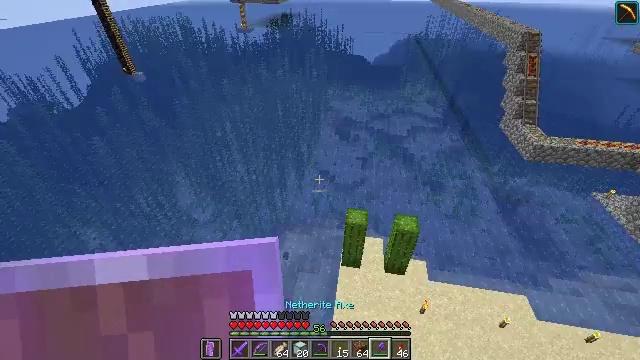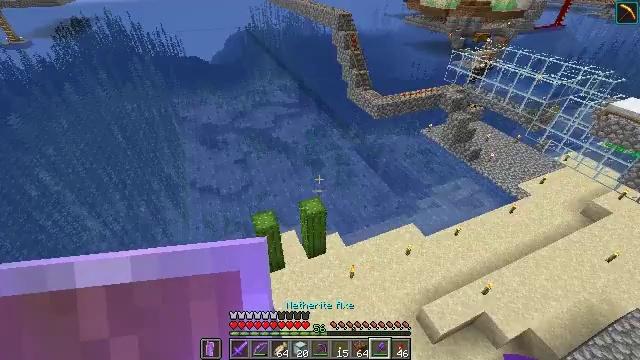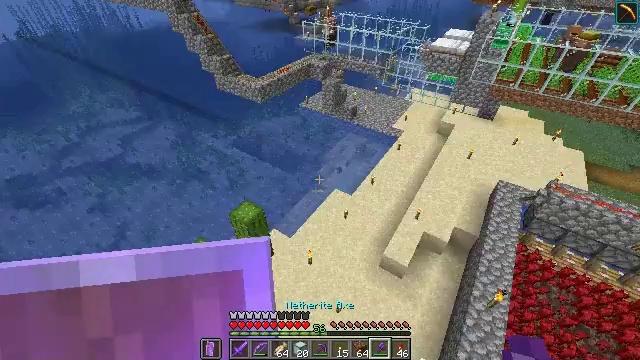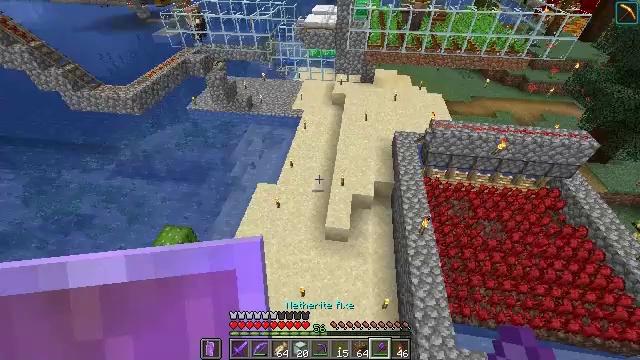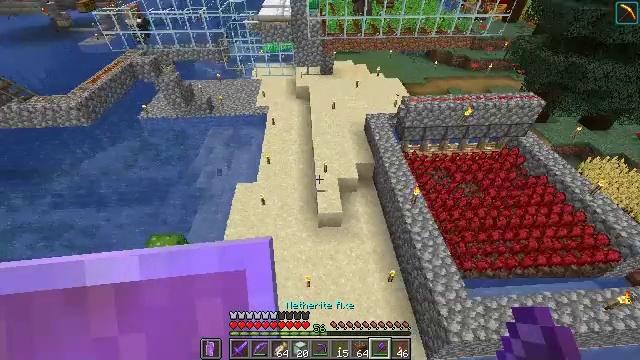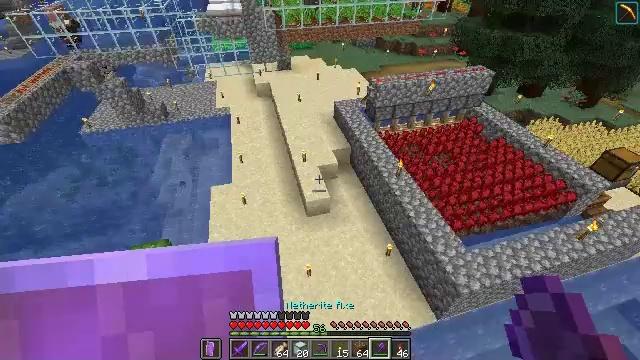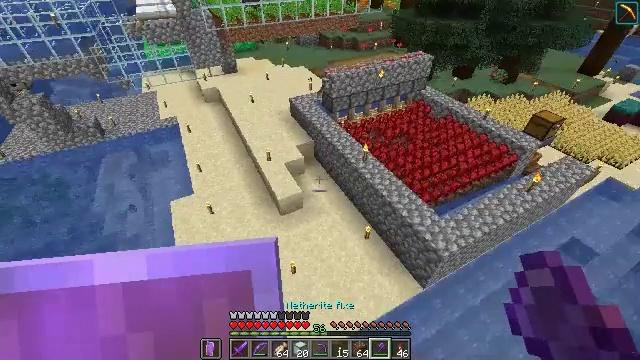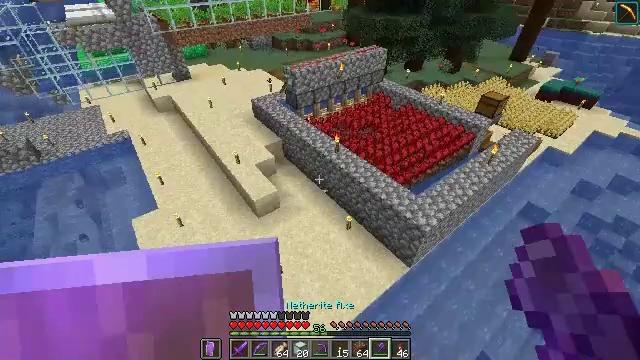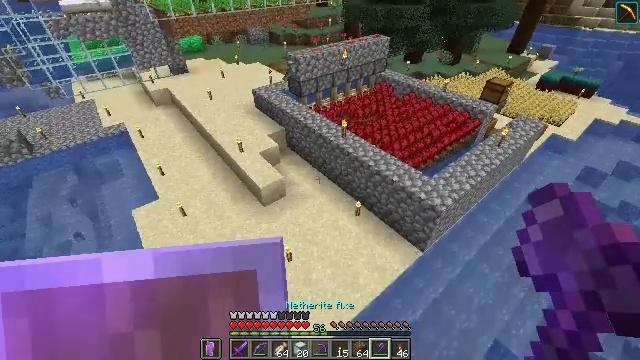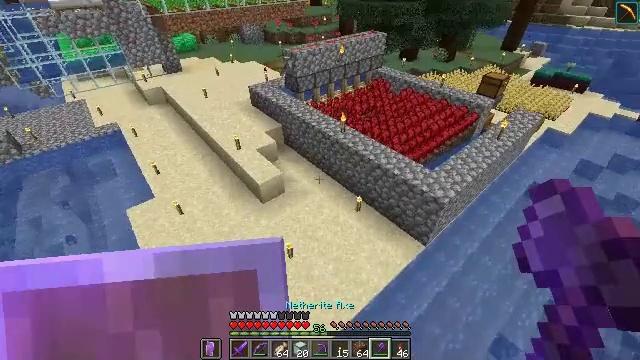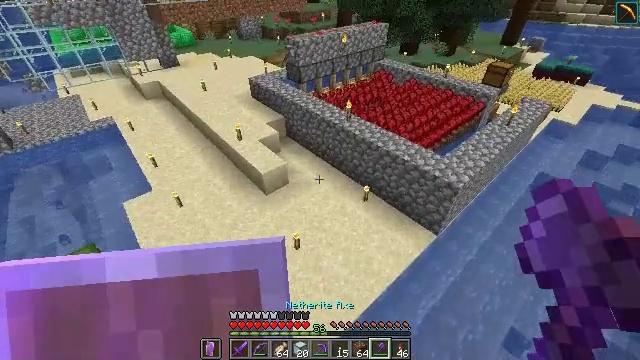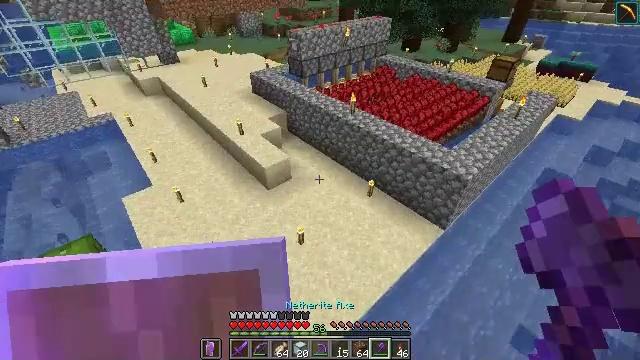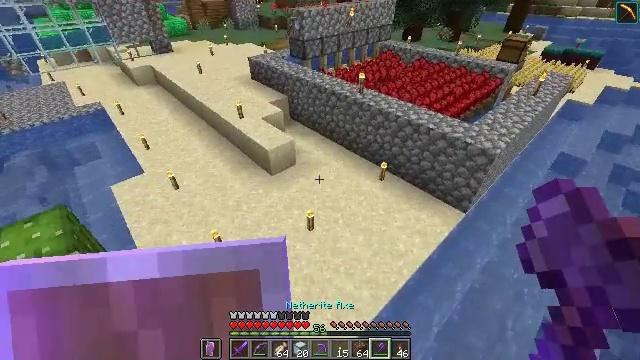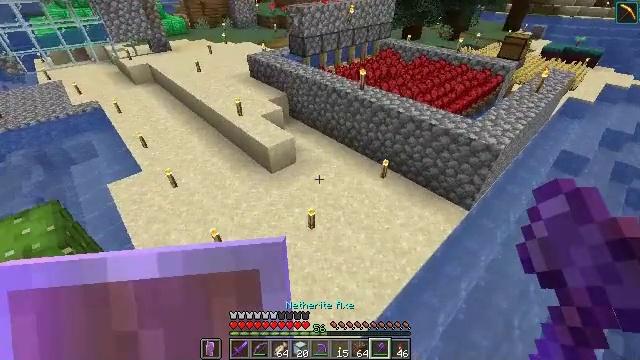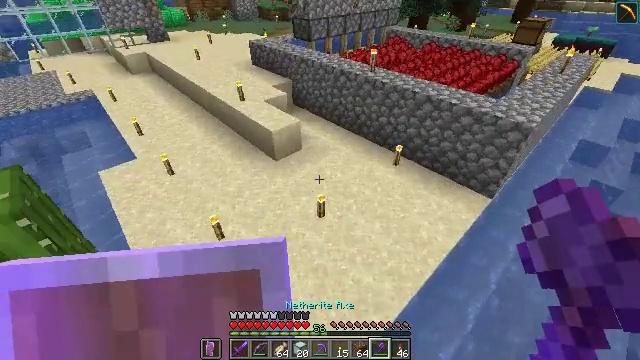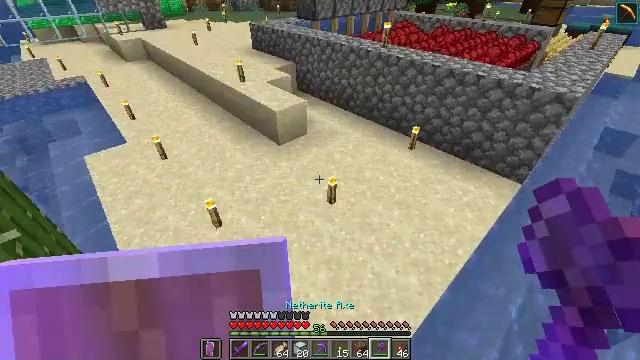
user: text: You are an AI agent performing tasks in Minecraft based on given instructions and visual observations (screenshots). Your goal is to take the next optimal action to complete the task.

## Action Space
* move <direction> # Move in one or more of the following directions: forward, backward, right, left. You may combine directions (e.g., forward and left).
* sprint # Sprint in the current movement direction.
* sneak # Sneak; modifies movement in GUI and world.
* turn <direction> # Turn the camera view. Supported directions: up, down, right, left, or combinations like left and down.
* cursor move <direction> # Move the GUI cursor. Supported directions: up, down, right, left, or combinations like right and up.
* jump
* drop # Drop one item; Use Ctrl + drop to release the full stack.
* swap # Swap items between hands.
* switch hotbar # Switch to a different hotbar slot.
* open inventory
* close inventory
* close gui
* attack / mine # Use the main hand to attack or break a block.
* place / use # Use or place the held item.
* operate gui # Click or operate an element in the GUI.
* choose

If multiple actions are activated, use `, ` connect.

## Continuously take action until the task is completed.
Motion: motion action
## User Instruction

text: Collect the cactus block.
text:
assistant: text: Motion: turn right
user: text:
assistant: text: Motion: turn right and down
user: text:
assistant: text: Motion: turn right and down
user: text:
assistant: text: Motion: turn right
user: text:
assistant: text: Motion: turn right
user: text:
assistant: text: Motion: turn right
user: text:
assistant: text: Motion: turn right and up
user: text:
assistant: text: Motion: turn right
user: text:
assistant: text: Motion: turn right
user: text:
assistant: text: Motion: no_op
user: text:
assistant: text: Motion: no_op
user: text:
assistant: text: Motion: turn right
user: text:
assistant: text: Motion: no_op
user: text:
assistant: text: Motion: no_op
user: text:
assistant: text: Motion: no_op
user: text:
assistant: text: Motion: no_op
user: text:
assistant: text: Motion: no_op
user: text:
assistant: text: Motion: no_op
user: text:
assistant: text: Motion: no_op
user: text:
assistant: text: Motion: no_op
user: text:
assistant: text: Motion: no_op
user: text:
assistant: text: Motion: turn left and up
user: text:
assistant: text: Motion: turn left and up
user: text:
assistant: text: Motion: turn left and up
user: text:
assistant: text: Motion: turn left and up
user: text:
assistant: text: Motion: turn left and up
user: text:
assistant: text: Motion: no_op
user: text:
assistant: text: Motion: turn left and up
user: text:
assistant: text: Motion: turn left and up
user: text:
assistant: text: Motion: turn left